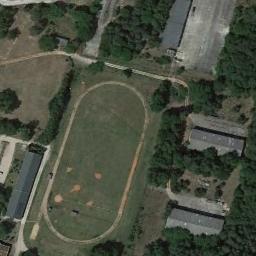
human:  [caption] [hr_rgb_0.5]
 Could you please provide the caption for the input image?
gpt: There are many trees near the ground track field .

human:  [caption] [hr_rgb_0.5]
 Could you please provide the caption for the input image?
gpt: The ground track field is surrounded by some trees and buildings .

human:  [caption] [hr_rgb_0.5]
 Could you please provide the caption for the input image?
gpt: There are green fields and red tracks .

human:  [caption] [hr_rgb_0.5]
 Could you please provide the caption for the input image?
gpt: The track and field is built on the lawn, Surrounded by many buildings and trees .

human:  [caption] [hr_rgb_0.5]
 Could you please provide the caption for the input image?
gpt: There are some trees and buildings beside the ground track field with a sandy track .